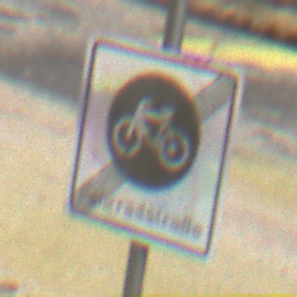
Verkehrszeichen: EndeFahrradstrasse
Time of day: Midday
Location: Outdoor (Nature)
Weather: Clear
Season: Summer
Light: Natural